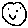
Label: smiley face